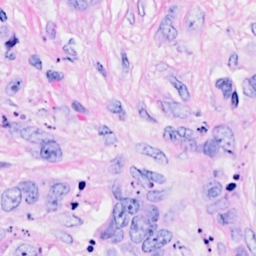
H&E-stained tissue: Breast